Interaction volume radius: 10 \u00c5
Interaction volume height: 25 \u00c5
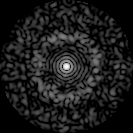
Disorder parameter: 0.8366